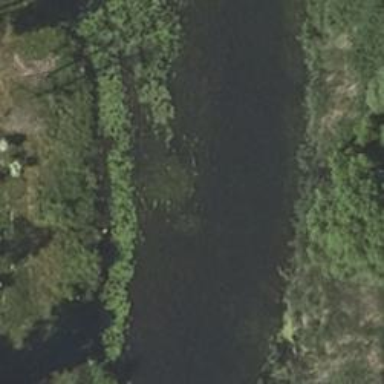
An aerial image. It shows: River with riverbank.